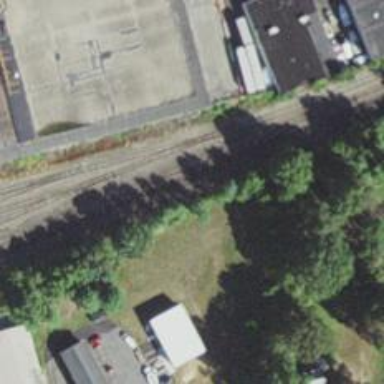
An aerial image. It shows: Unused railway yard.